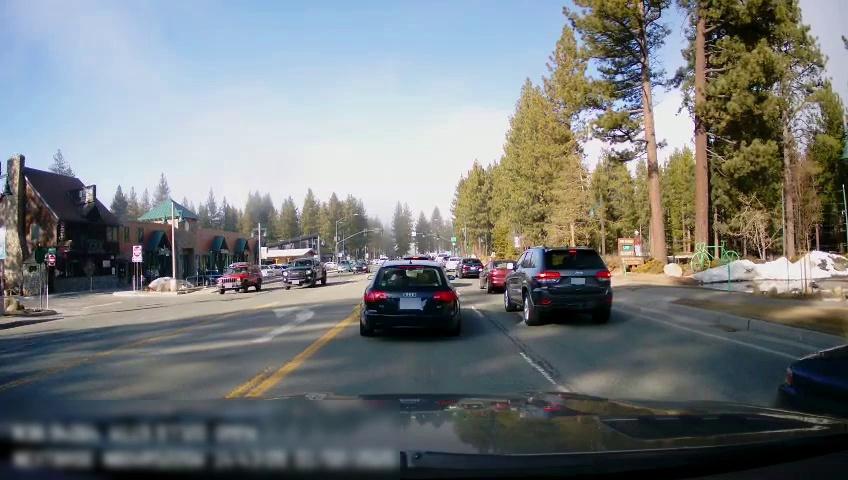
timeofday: Day
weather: Sunny
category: Drivable Space
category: Vehicles | SUV
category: Vehicles | Car
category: Vehicles | Car
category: Vehicles | SUV
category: Vehicles | Truck
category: Vehicles | Car
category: Vehicles | SUV
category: Vehicles | Car
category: Vehicles | Car
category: Vehicles | Car
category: Vehicles | SUV
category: Vehicles | Car
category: Vehicles | Car
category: Lanes | Opposite Lane
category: Lanes | Current Lane
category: Lanes | Current Lane
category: Lanes | Alternate Lane
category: Traffic | Signs